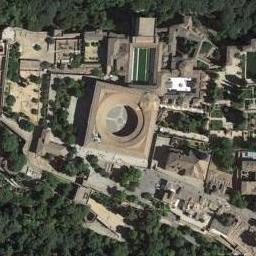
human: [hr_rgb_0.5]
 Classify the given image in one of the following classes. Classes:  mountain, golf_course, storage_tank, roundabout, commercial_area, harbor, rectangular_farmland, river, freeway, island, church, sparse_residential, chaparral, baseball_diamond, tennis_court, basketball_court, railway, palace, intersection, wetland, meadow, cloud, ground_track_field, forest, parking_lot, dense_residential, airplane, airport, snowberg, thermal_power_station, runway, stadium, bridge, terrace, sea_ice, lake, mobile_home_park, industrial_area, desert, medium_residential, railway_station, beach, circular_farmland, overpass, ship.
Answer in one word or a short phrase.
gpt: palace